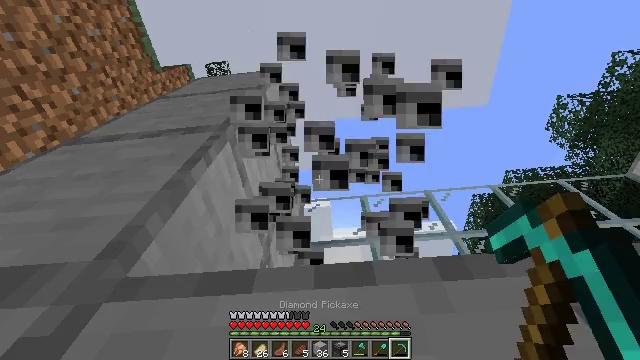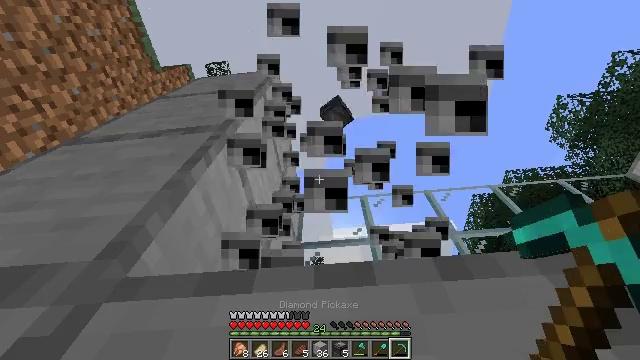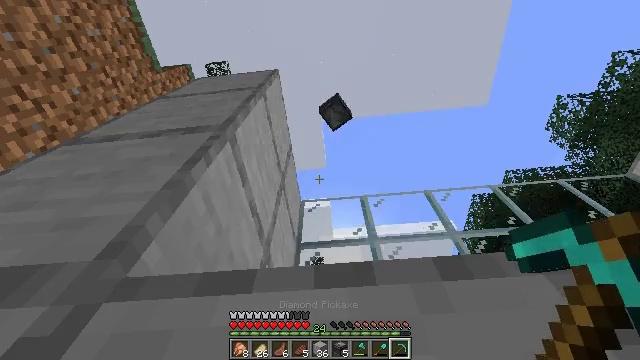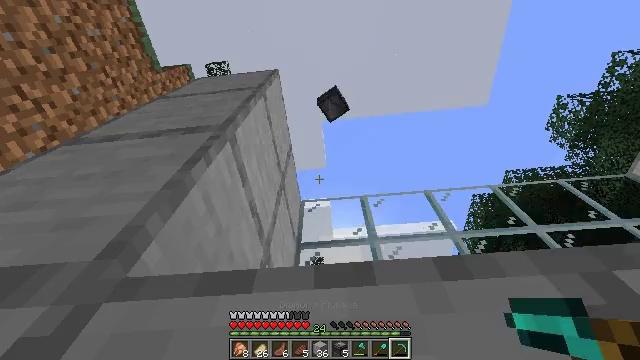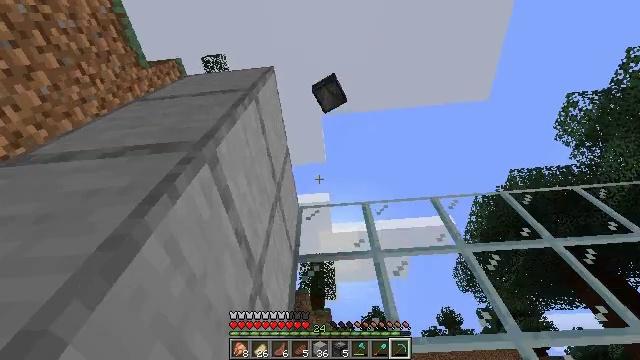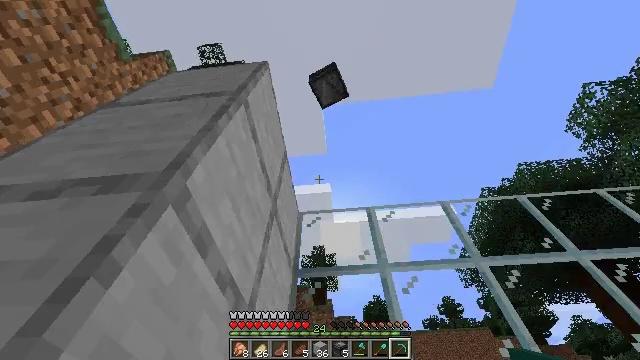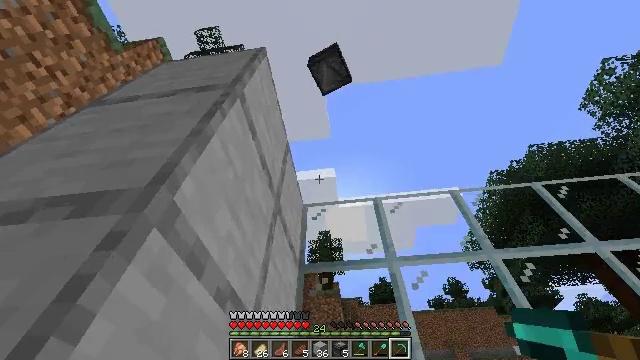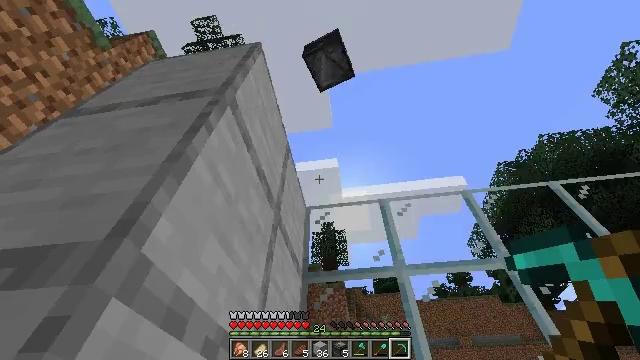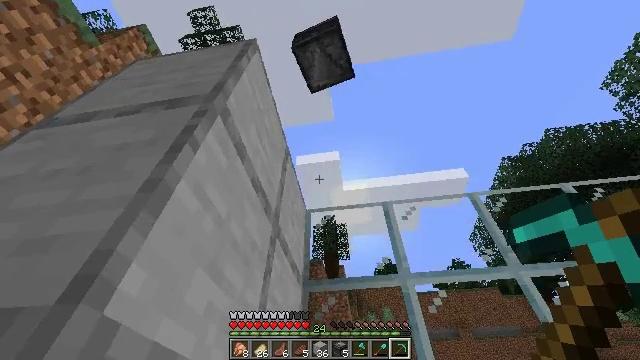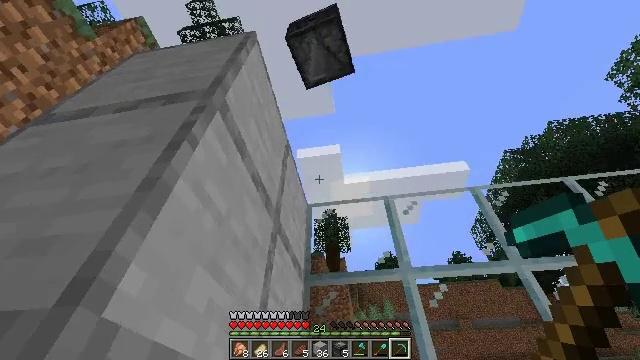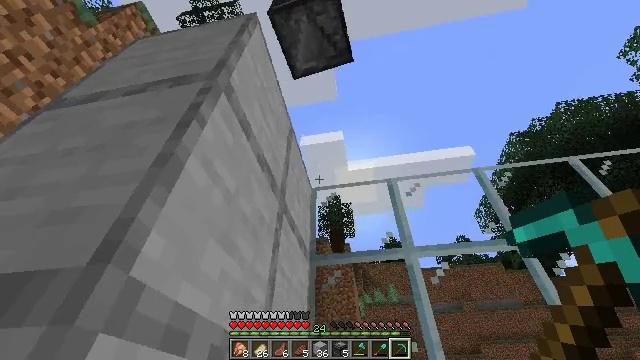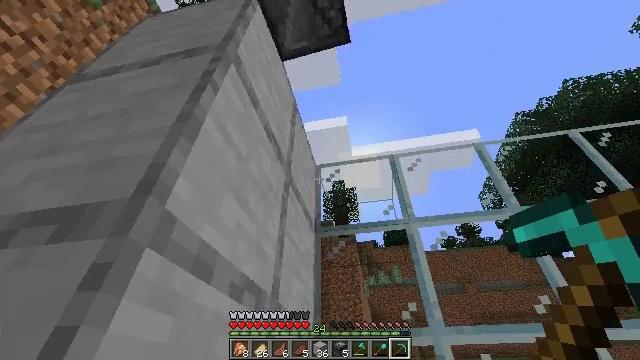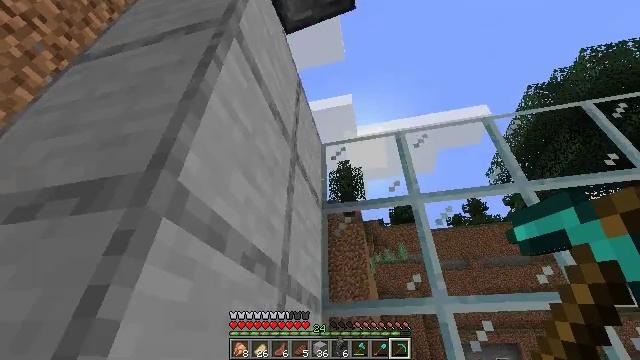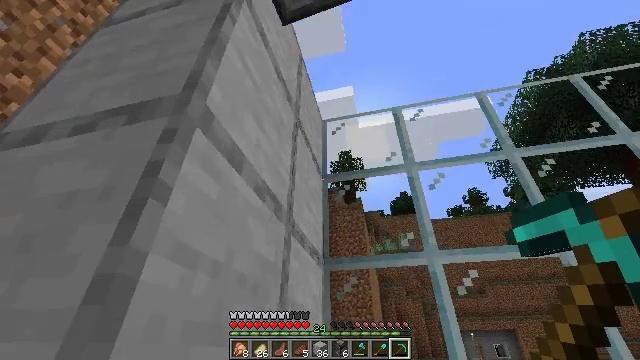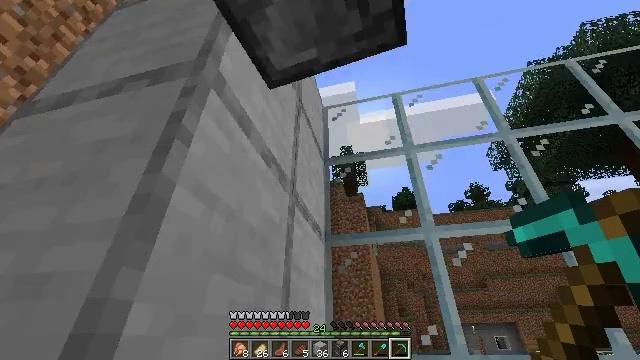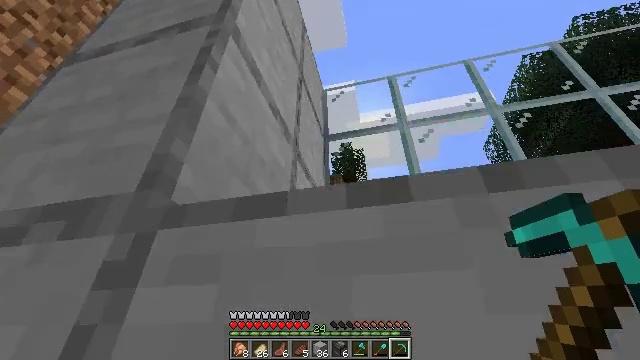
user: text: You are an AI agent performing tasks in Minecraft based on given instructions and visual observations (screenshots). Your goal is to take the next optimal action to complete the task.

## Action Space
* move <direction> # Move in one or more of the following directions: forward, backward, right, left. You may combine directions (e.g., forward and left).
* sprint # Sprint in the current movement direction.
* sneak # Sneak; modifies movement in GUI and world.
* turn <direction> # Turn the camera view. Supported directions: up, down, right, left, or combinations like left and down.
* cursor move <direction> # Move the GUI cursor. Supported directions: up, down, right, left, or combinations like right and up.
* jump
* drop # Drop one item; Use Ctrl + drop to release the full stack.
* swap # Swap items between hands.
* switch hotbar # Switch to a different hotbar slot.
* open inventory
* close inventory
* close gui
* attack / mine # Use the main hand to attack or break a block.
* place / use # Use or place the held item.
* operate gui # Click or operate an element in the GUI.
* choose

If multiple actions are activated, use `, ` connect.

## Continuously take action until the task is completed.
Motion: motion action
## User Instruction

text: Mine the smooth stone.
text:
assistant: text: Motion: attack / mine
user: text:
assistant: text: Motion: attack / mine
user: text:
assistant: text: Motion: attack / mine
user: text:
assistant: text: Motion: turn down, jump
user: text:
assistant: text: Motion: turn down, jump
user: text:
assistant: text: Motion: turn left and down, jump
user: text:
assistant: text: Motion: turn left and down, jump
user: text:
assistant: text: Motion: turn down, jump
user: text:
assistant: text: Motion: turn down, jump
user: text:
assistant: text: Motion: turn left and down, jump
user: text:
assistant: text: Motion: turn left and down, jump
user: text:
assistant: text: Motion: turn left and down, jump
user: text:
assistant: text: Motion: turn down, jump
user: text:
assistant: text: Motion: jump
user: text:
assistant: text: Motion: jump
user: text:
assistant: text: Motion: jump
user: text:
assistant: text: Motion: no_op
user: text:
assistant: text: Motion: no_op
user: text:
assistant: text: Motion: no_op
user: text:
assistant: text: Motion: no_op
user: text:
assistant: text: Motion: no_op
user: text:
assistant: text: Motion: turn down
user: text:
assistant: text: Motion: turn left and down
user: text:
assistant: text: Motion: turn left and down
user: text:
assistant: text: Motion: turn left and down
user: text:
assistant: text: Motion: move left, turn left and down
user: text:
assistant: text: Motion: move left, turn left and down
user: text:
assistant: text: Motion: move left
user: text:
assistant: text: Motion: move left
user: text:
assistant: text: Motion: move left